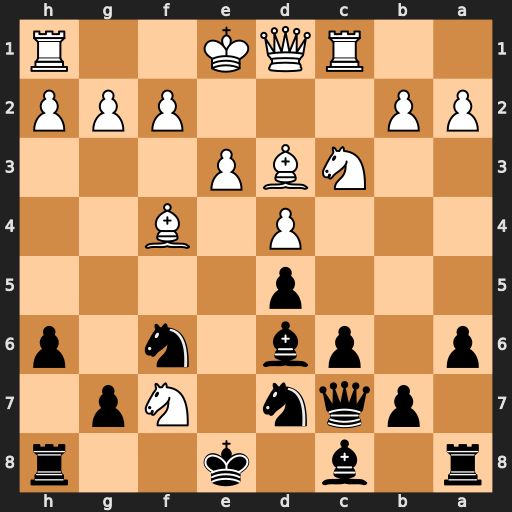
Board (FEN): r1b1k2r/1pqn1Np1/p1pb1n1p/3p4/3P1B2/2NBP3/PP3PPP/2RQK2R
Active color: b
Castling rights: Kkq
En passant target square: -
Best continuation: Kxf7 Bxd6 Qxd6